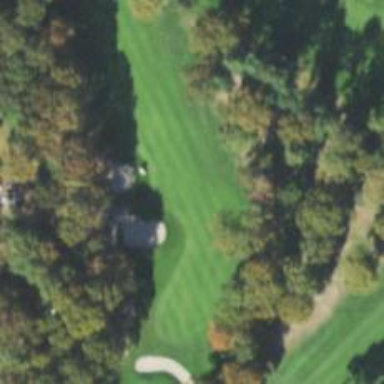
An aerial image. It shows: Golf hole.